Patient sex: F
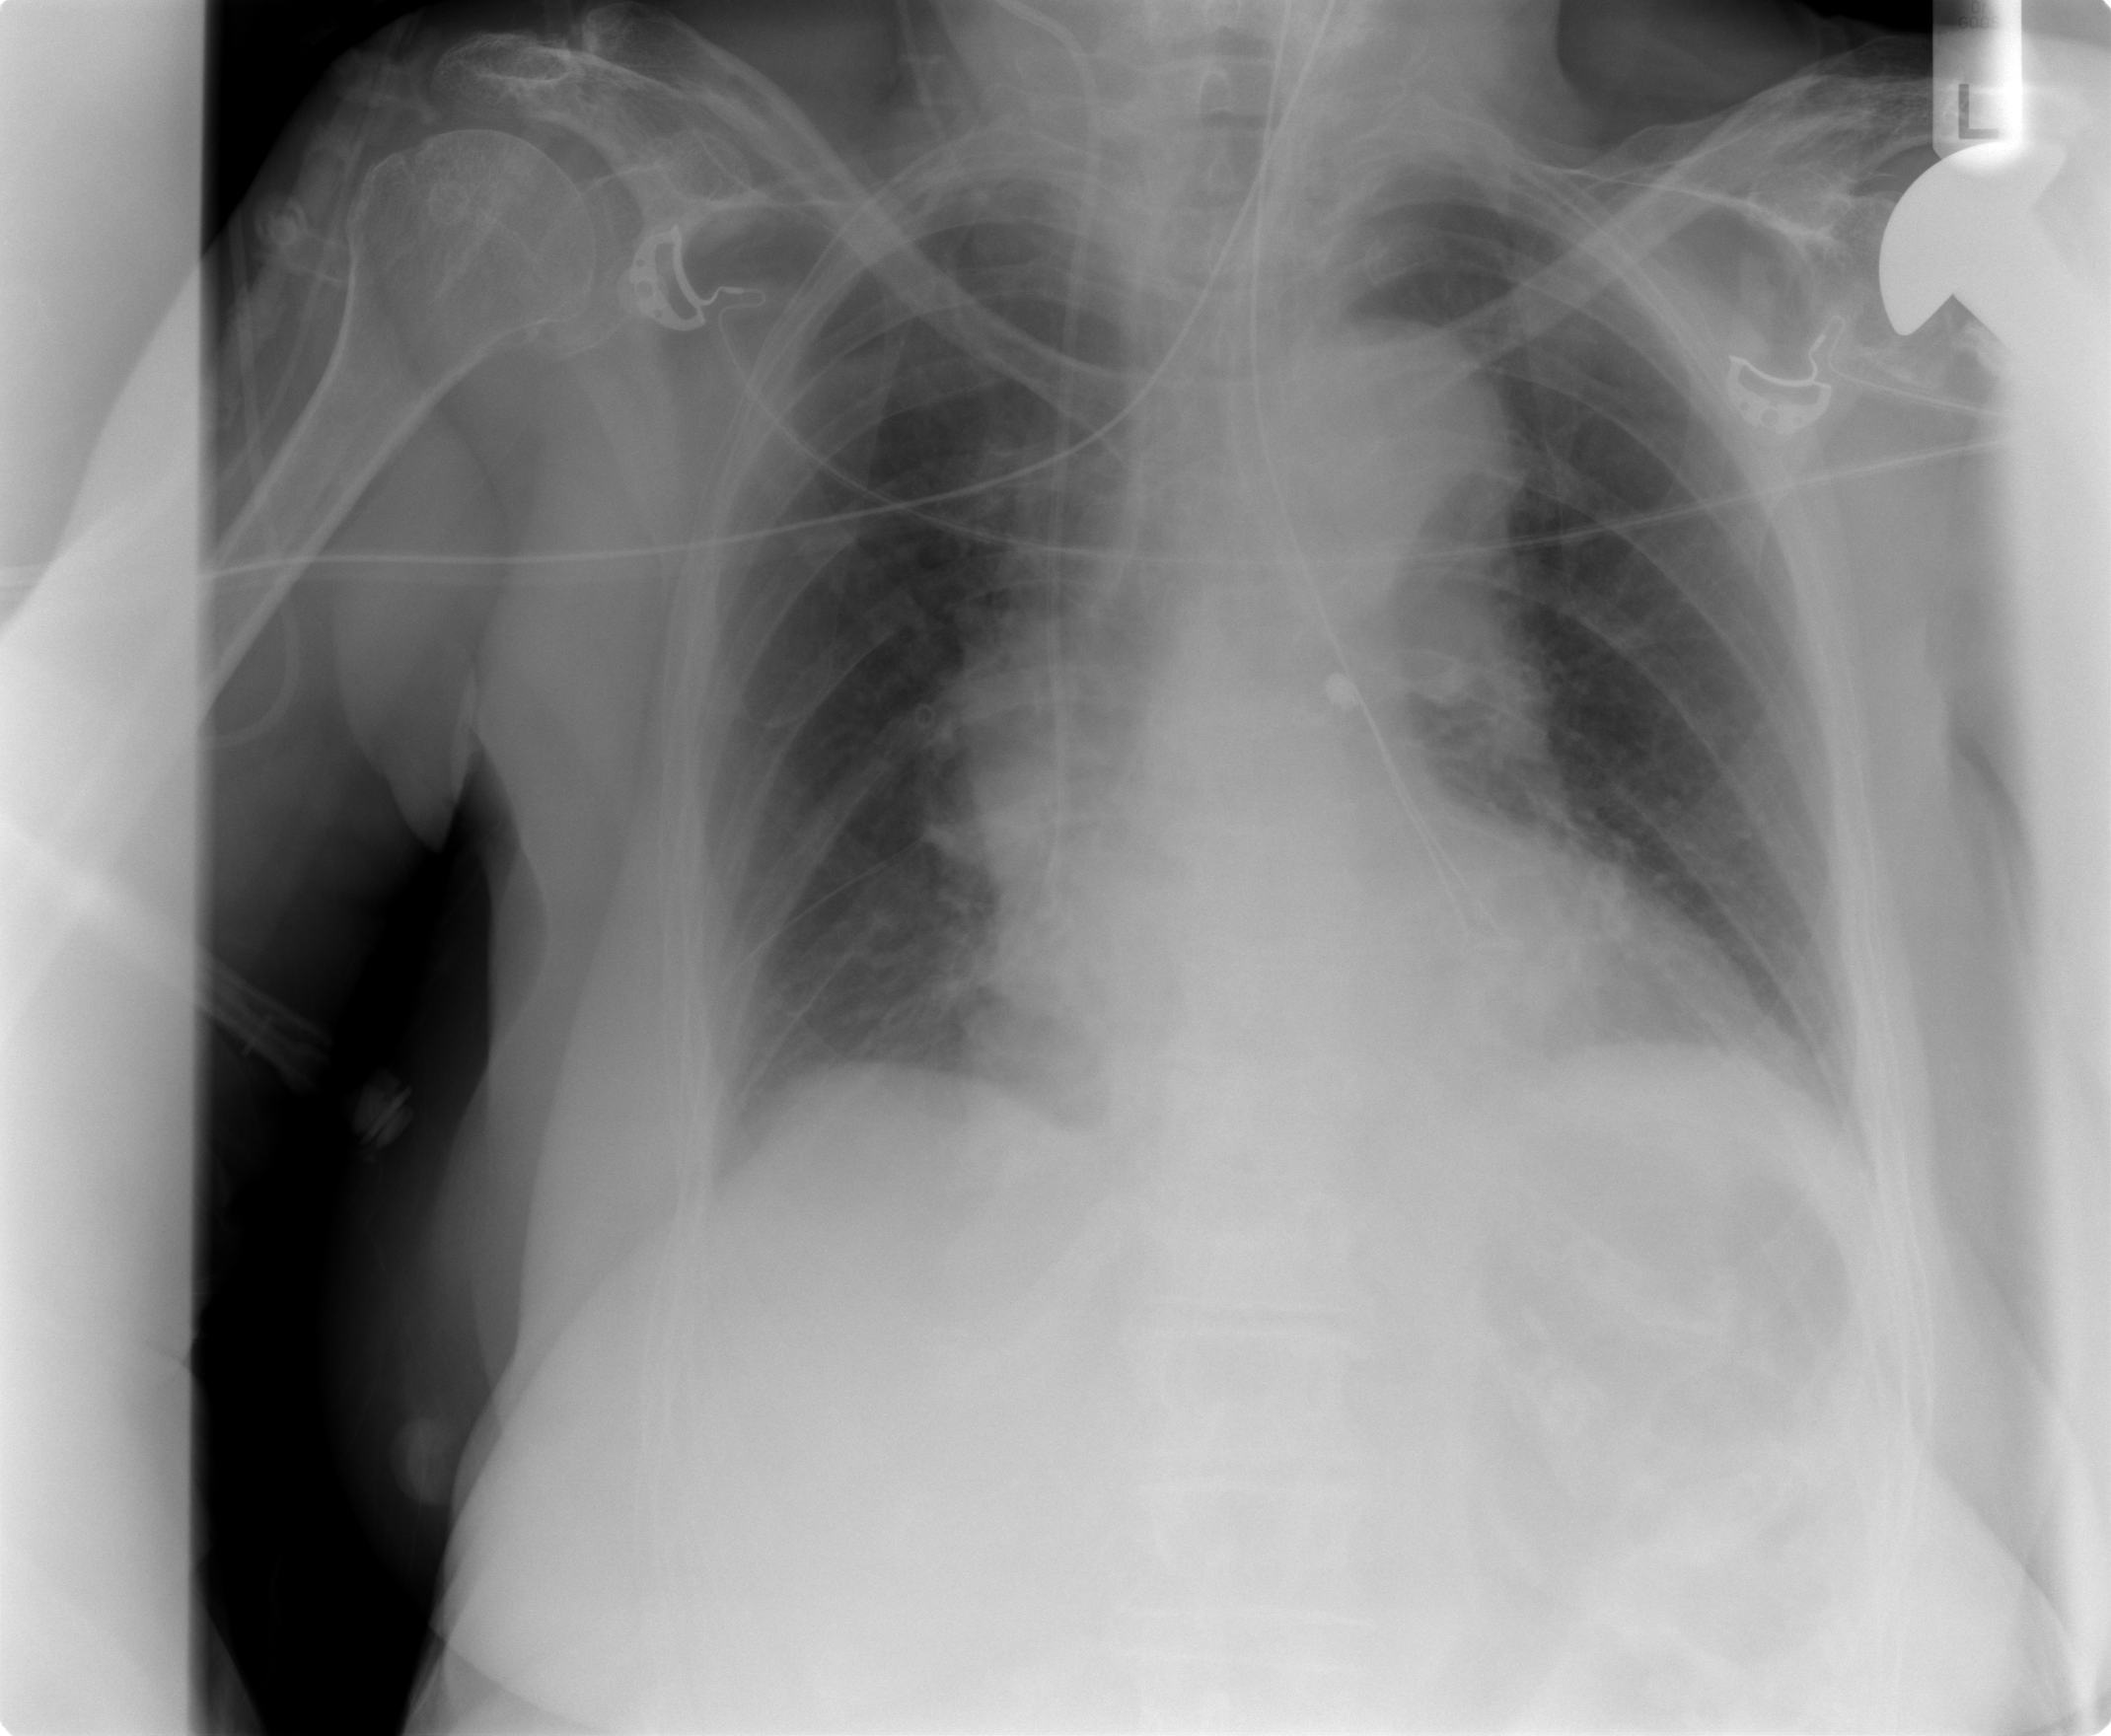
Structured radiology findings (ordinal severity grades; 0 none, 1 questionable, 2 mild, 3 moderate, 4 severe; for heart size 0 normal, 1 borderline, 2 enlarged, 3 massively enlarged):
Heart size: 1
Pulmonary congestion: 0
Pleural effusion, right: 0
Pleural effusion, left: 0
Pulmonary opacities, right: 0
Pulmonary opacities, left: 0
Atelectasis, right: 1
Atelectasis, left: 1